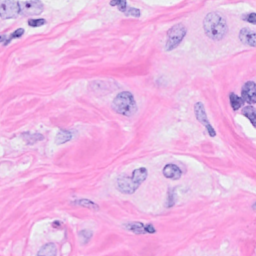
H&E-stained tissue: Breast